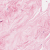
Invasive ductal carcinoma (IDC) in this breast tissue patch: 0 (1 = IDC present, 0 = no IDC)